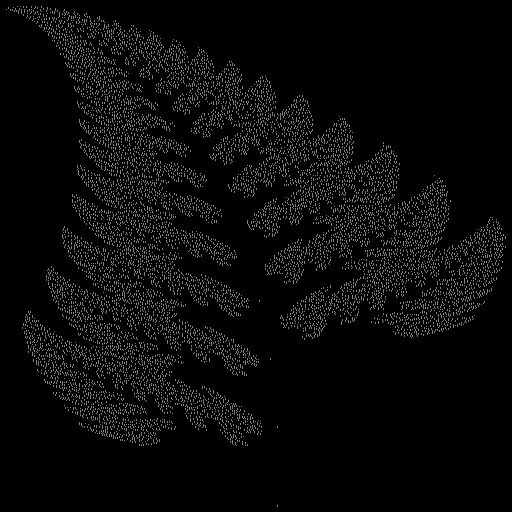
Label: fern